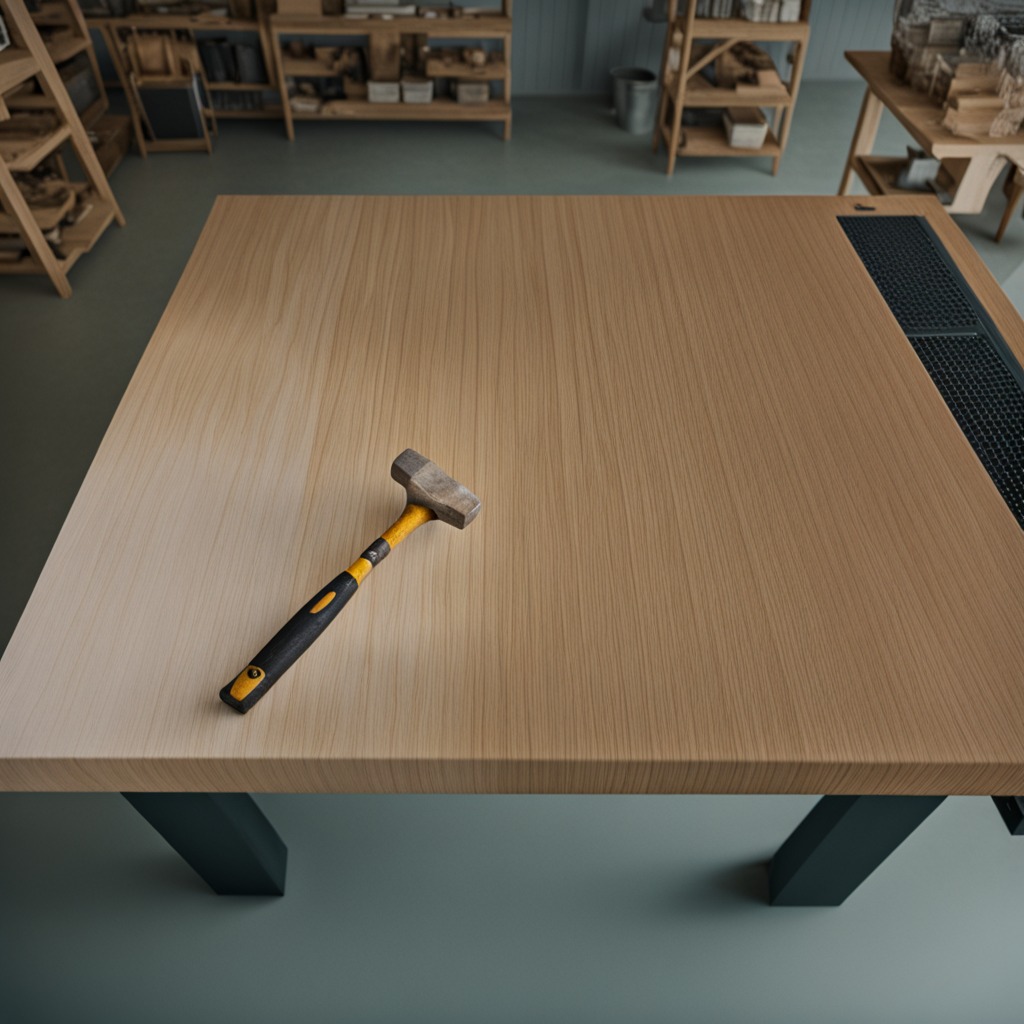
A hammer lies on a workbench inside a coastal fishing gear workshop.